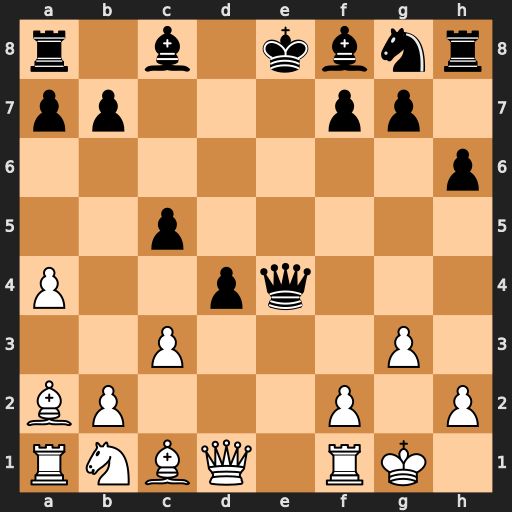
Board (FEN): r1b1kbnr/pp3pp1/7p/2p5/P2pq3/2P3P1/BP3P1P/RNBQ1RK1
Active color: w
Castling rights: kq
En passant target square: -
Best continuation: Re1 Qxe1+ Qxe1+